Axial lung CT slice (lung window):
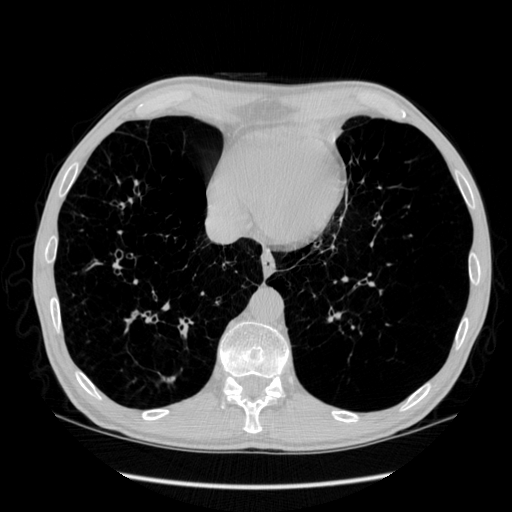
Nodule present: no